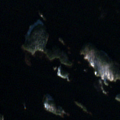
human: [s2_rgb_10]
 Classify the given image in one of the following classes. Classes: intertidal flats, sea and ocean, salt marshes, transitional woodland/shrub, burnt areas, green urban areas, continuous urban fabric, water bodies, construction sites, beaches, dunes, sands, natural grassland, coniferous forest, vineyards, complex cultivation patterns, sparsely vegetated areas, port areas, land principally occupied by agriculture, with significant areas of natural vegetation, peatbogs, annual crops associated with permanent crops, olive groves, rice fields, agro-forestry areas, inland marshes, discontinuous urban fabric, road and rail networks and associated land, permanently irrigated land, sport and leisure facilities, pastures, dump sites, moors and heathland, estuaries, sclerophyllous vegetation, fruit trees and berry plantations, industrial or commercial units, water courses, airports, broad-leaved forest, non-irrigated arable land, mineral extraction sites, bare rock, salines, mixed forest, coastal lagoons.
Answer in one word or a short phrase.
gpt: coniferous forest, mixed forest, water bodies